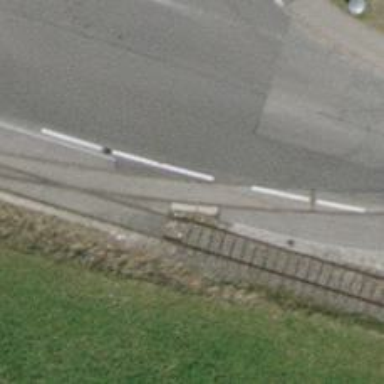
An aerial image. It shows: Disused railway spur with one track.